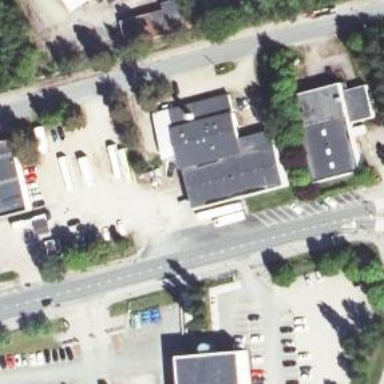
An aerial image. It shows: Industrial building.